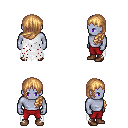
a pixel art fantasy rpg character, male body template, dark elf, purple skin, white tattered cape, red pants, light blonde left-swept hairstyle, brown shoes, four views (front, back, left, right), 2x2 character sprite sheet, small pixel art, hard edges, no anti-aliasing